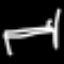
Label: bed